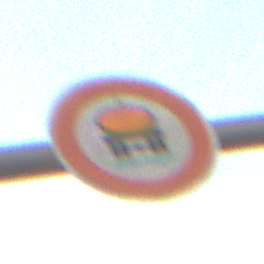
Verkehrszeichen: VerbotFahrzeugeWassergefaehrdenderLadung
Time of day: SunriseSunset
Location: Outdoor (Nature)
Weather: PartlyCloudy
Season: NotSpecified
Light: Natural